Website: slack
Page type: payment
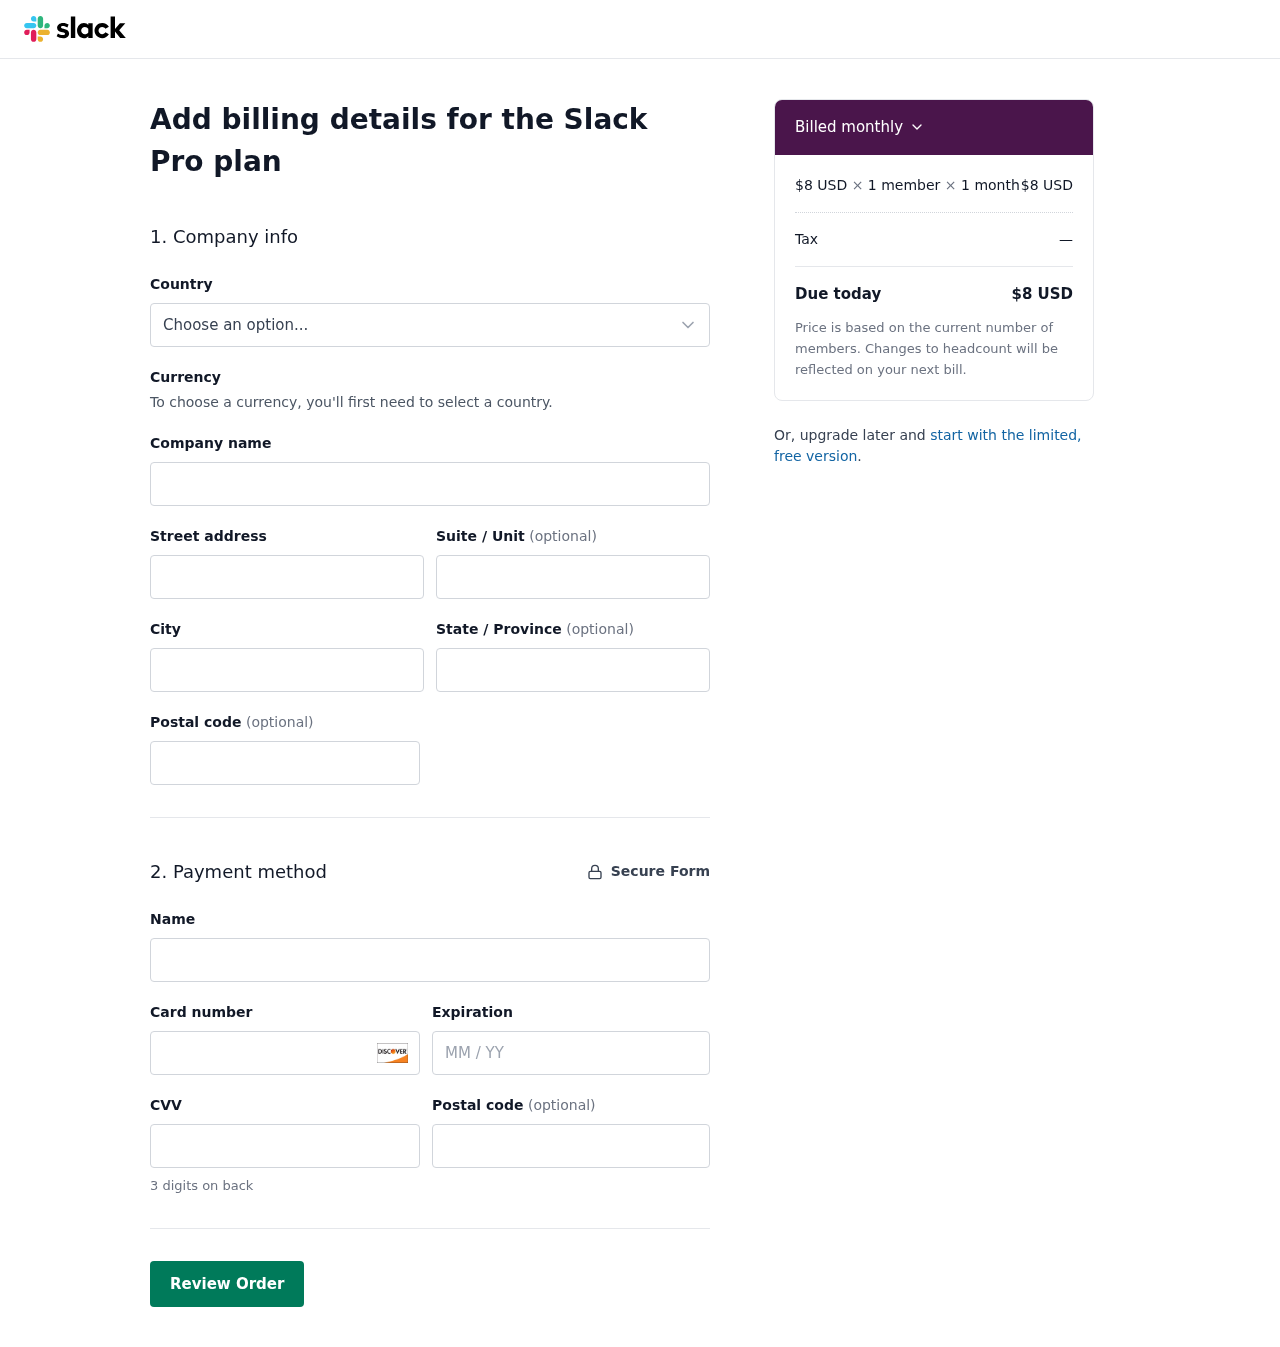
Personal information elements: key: PII_COUNTRY
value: United States
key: PII_STREET
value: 0448 Lopez Roads
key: PII_CITY
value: Jacksonland
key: PII_STATE
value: Oklahoma
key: PII_POSTCODE
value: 28572
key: PII_FULLNAME
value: Donald Krause
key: PII_CARD_NUMBER
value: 6590 3476 9612 3106
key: PII_CARD_EXPIRY
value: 09/27
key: PII_CARD_CVV
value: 576
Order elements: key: ORDER_PRICE_PER_MEMBER
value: $8 USD
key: ORDER_NUM_MEMBERS
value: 1 member
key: ORDER_NUM_MONTHS
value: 1 month
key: ORDER_SUBTOTAL
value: $8 USD
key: ORDER_TAX
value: —
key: ORDER_TOTAL
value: $8 USD